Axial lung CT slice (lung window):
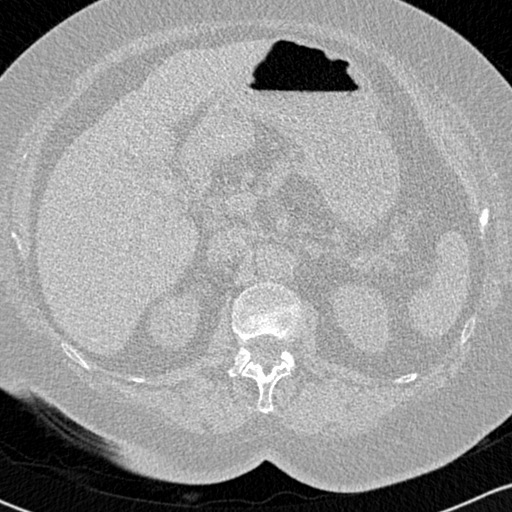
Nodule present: no